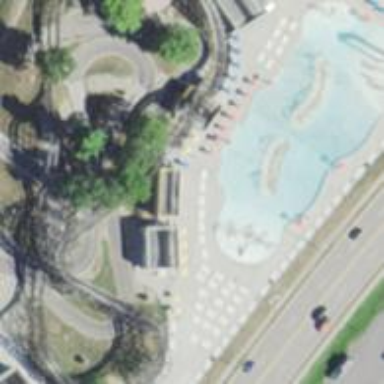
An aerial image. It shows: Lifeguard on duty.